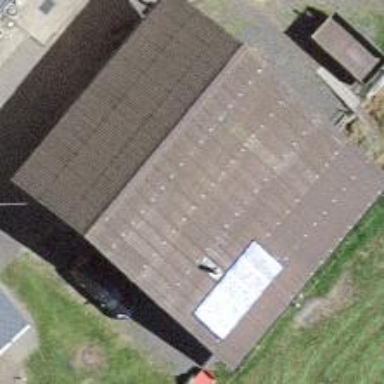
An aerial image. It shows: Shed.